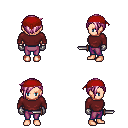
a pixel art fantasy rpg character, female body template, human, light skin, maroon long-sleeve shirt, magenta pants, pink pixie cut hairstyle, red bandana, metal gloves, dagger, four views (front, back, left, right), 2x2 character sprite sheet, small pixel art, hard edges, no anti-aliasing